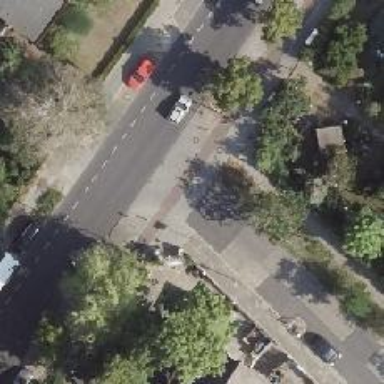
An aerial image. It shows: Unmarked crossing on the road.